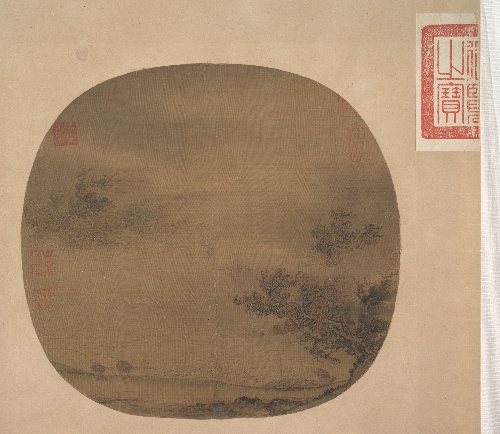
Title: 南宋  佚名  風雨拉縴圖  團扇|Towing a Boat in a Rainstorm
Artist: Unidentified artist
Date: late 12th century
Object type: Fan mounted as an album leaf
Classification: Paintings
Medium: Fan mounted as an album leaf; ink and color on silk
Culture: China
Period: Song dynasty (960–1279)
Dimensions: Image: 9 5/8 × 10 1/4 in. (24.4 × 26 cm)
Mat: 15 1/2 × 15 1/2 in. (39.4 × 39.4 cm)
Department: Asian Art
Credit line: From the Collection of A. W. Bahr, Purchase, Fletcher Fund, 1947
Accession year: 1947
Repository: Metropolitan Museum of Art, New York, NY
Tags: Landscapes|Storms|Boats